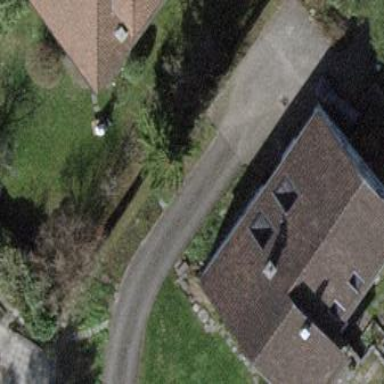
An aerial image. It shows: Building with tiled roof.